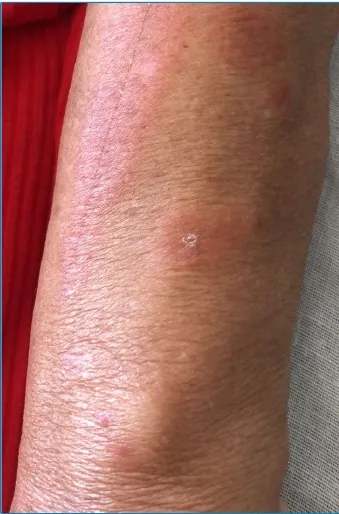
Photograph showing a macular "target" lesion.
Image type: medical_photograph (skin_photograph)